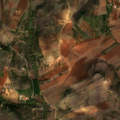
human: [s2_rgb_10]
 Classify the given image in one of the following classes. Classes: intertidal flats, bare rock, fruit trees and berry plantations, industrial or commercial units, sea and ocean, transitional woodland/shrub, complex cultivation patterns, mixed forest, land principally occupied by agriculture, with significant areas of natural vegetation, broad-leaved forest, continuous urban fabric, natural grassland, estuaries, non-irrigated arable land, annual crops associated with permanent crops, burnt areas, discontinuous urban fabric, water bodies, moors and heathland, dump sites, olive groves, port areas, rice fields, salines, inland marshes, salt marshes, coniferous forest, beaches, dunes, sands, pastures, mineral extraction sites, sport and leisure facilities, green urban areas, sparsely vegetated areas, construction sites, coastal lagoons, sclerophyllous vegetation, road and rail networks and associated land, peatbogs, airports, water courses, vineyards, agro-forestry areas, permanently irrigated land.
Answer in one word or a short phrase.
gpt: non-irrigated arable land, annual crops associated with permanent crops